Interaction volume radius: 10 \u00c5
Interaction volume height: 20 \u00c5
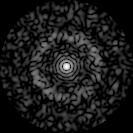
Disorder parameter: 0.845